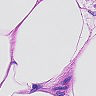
Metastatic tissue present: no